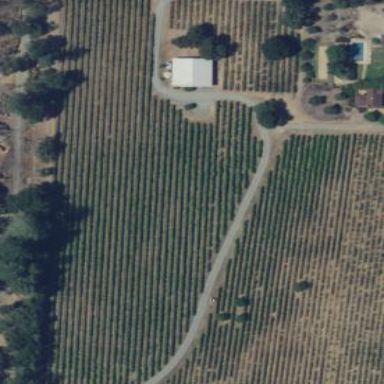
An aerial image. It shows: Vineyard growing grapes.